Question: Anyone had this issue, that after selecting text in dialog's EditText, toolbar appears with invisible action buttons (white on white background)?
How do I set theme to a DialogFragment?

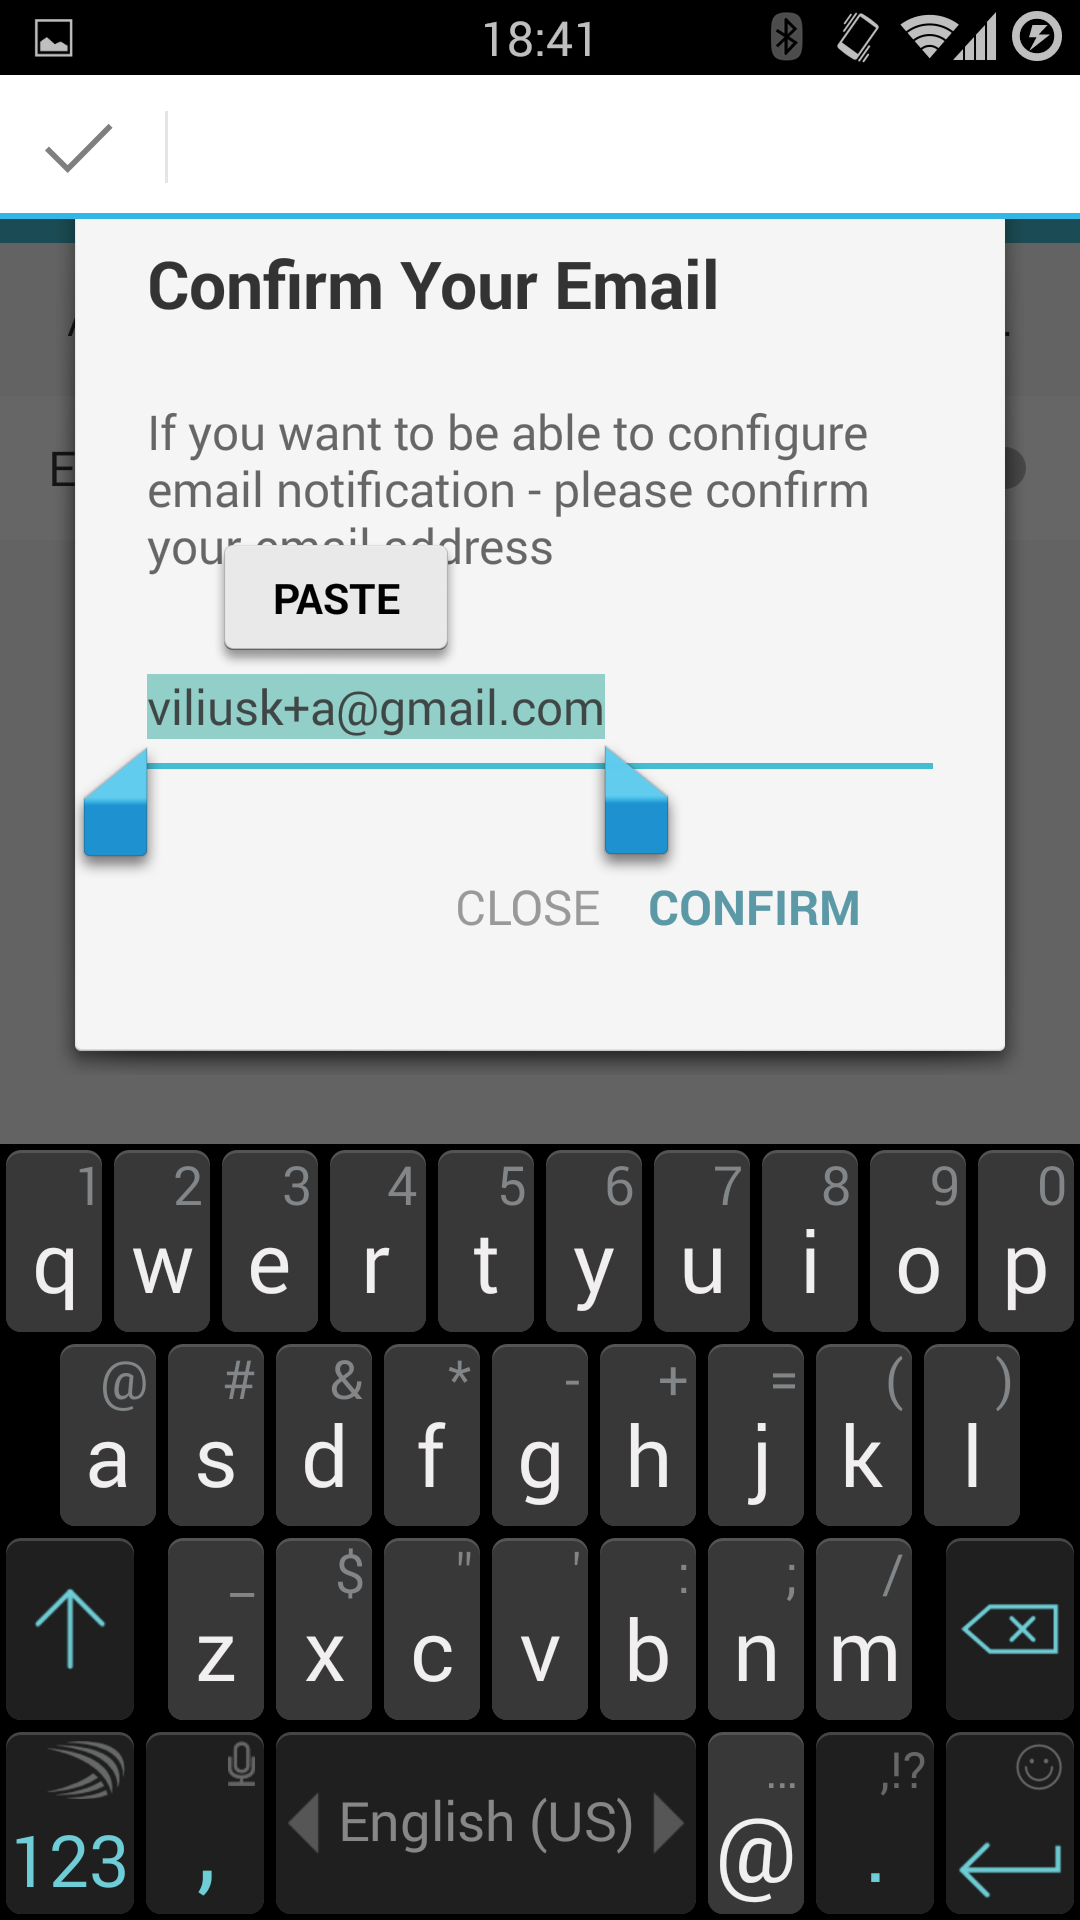
Answer: You can custom dialog theme in styles.xml:
'''
<style name="MyDialogTheme" parent="android:Theme.Holo.Dialog" />
'''
then use 'MyDialogTheme' in your 'DialogFragment'
In your dialog use following codes to set custom theme:
'''
ContextThemeWrapper context = new ContextThemeWrapper(getActivity(), R.style.MyDialogTheme);
AlertDialog.Builder builder = new AlertDialog.Builder(context);
... ...
'''